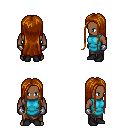
a pixel art fantasy rpg character, male body template, human, dark skin, teal tunic, robe skirt, brunette extra-long hairstyle, metal gloves, black shoes, four views (front, back, left, right), 2x2 character sprite sheet, small pixel art, hard edges, no anti-aliasing